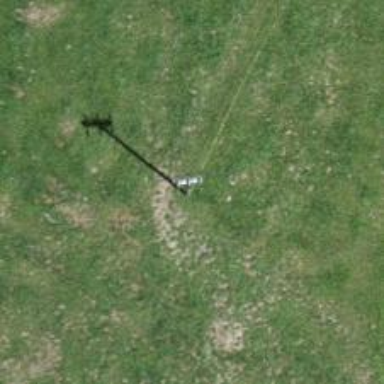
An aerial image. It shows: Power pole.